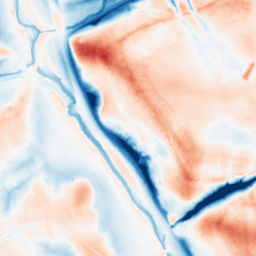
Category: edge_preserving
Decomposition family: guided
Decomposition parameters: radius: 16
eps: 0.1
Upsampling method: sinc_hamming
Upsampling parameters: scale: 2
kernel_size: 16
Upsampling scale: 2